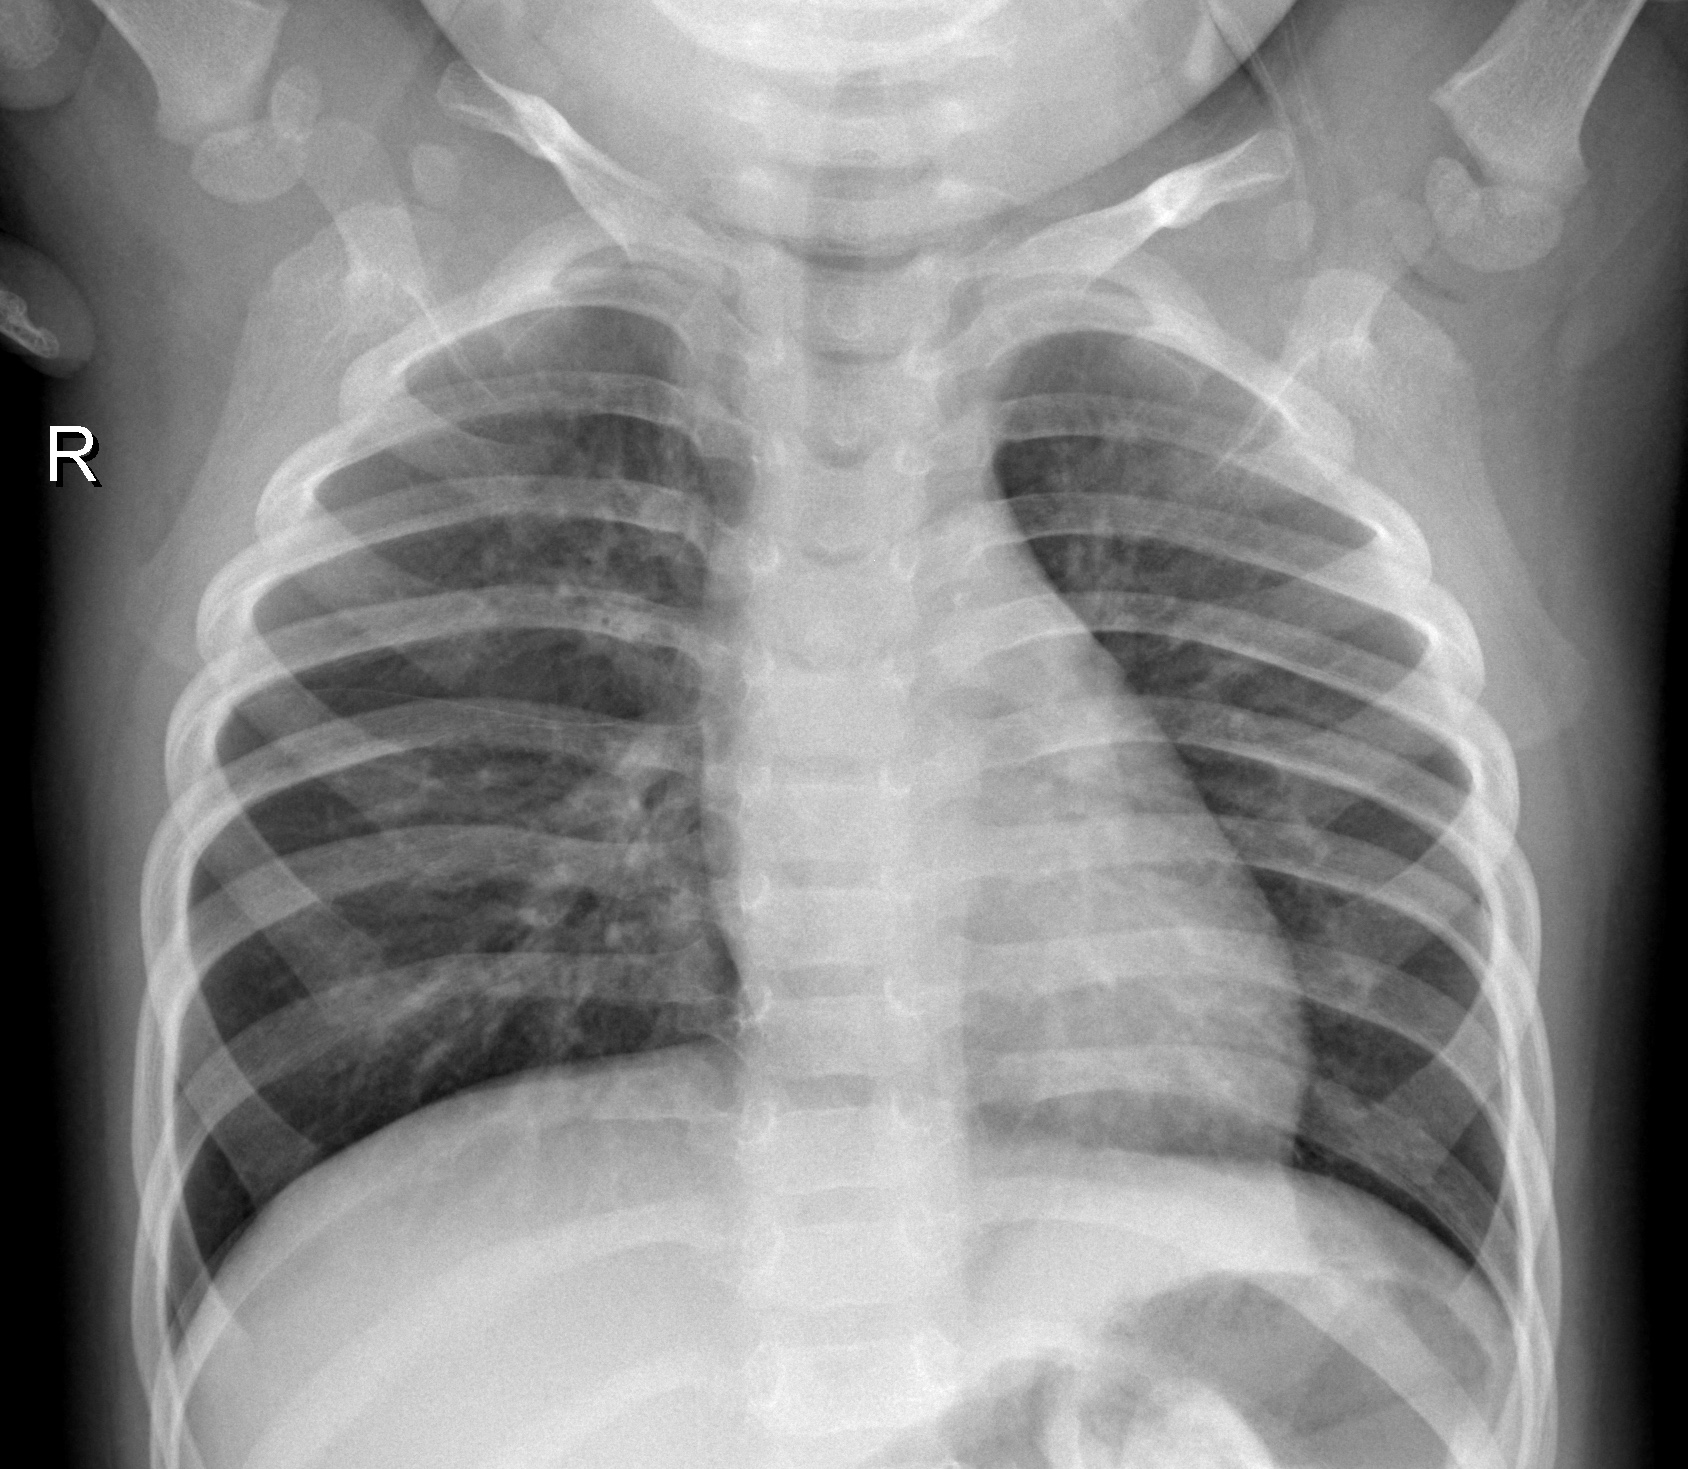
Diagnosis: NORMAL